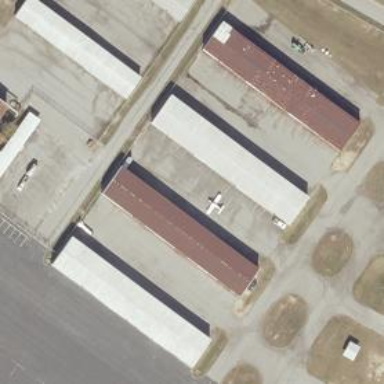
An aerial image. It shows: Hangar located at airport.